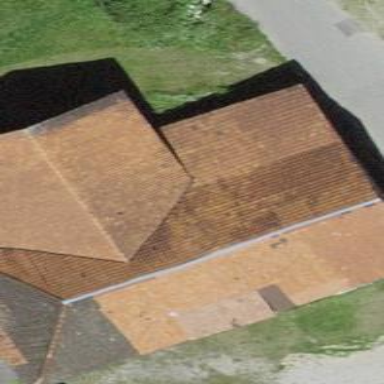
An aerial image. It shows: Barn.